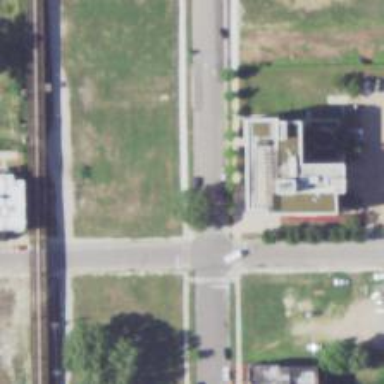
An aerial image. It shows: Uncontrolled footway crossing with zebra markings.